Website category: phone
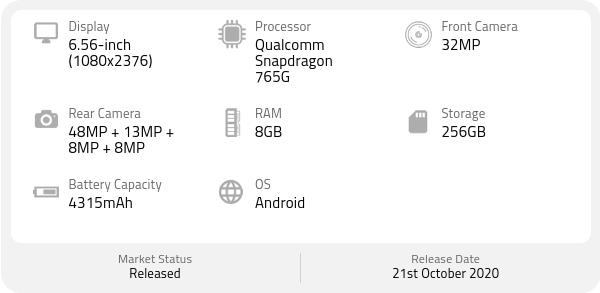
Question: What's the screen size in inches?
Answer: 6.56-inch

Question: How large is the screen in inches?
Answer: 6.56-inch

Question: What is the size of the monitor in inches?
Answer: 6.56-inch

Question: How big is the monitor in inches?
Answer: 6.56-inch

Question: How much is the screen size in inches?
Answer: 6.56-inch

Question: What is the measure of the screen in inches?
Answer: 6.56-inch

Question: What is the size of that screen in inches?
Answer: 6.56-inch

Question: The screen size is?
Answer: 6.56-inch

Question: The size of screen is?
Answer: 6.56-inch

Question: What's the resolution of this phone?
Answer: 1080x2376

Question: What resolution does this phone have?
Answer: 1080x2376

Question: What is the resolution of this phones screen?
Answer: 1080x2376

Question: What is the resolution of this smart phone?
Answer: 1080x2376

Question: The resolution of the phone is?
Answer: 1080x2376

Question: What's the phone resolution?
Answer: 1080x2376

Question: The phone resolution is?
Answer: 1080x2376

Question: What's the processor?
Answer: Qualcomm Snapdragon 765G

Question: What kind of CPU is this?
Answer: Qualcomm Snapdragon 765G

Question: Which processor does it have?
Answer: Qualcomm Snapdragon 765G

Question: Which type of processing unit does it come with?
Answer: Qualcomm Snapdragon 765G

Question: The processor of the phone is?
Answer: Qualcomm Snapdragon 765G

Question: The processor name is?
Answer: Qualcomm Snapdragon 765G

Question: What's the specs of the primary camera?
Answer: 48MP + 13MP + 8MP + 8MP

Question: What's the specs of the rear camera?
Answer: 48MP + 13MP + 8MP + 8MP

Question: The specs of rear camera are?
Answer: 48MP + 13MP + 8MP + 8MP

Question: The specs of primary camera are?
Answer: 48MP + 13MP + 8MP + 8MP

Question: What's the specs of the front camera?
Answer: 32MP

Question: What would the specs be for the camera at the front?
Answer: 32MP

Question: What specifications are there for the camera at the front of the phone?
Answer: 32MP

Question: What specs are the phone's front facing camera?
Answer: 32MP

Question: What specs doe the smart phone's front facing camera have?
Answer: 32MP

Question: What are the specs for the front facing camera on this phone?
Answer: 32MP

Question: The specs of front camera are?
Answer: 32MP

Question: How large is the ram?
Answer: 8GB

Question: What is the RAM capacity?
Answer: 8GB

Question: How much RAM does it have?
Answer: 8GB

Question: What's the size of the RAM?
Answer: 8GB

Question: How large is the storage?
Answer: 256GB

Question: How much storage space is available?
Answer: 256GB

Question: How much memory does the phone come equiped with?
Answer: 256GB

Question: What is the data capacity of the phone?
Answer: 256GB

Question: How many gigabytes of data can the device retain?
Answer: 256GB

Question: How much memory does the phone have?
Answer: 256GB

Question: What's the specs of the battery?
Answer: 4315mAh

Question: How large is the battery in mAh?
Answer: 4315mAh

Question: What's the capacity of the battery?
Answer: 4315mAh

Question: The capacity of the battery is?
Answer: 4315mAh

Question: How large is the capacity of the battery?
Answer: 4315mAh

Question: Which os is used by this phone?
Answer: Android

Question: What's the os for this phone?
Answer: Android

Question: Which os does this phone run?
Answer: Android

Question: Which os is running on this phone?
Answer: Android

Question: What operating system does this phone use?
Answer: Android

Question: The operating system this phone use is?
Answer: Android

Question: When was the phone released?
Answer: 21st October 2020

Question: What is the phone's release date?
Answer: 21st October 2020

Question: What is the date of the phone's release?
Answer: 21st October 2020

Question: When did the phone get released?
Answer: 21st October 2020

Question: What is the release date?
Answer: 21st October 2020

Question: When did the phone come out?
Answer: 21st October 2020

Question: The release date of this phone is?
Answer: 21st October 2020